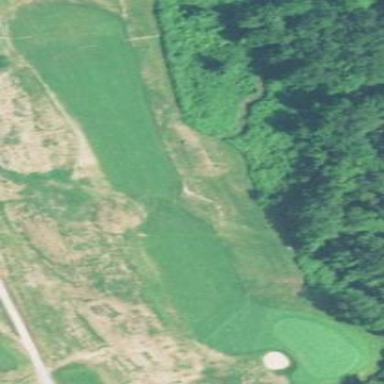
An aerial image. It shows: Grassy area designated as golf fairway.